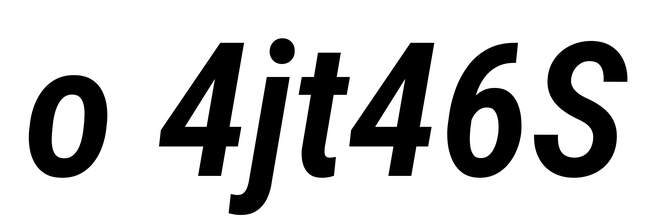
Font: Roboto-Italic_Condensed_SemiBold_Italic